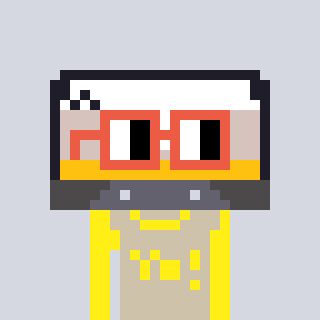
a pixel art character with square orange glasses, a cassette tape-shaped head and a bege-colored body on a cool background